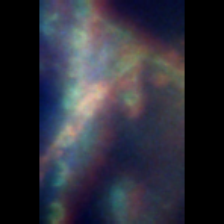
Taxon: Diatom_aggregate
Group: Diatoms